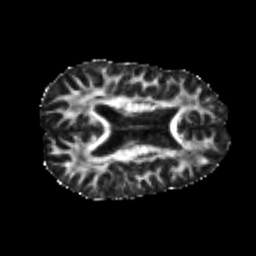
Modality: FA
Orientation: axial
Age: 24
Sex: male
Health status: healthy
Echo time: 0.074 s